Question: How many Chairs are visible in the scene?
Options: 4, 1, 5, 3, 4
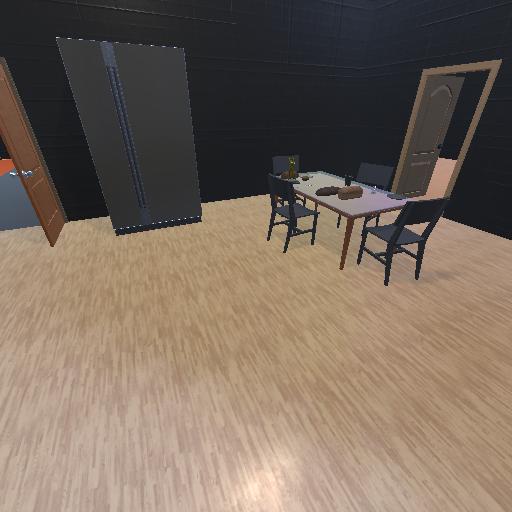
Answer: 4